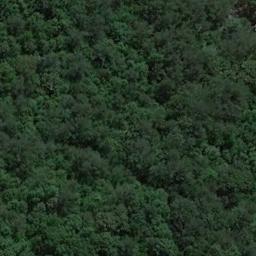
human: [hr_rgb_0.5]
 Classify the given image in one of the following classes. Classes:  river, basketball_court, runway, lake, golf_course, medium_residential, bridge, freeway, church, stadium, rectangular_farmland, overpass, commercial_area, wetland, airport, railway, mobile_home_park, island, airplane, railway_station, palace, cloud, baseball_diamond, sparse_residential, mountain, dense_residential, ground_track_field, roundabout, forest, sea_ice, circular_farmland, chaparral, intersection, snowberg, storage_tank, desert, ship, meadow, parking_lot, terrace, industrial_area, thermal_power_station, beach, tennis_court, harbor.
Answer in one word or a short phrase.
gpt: forest